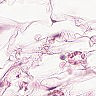
Metastatic tissue present: no